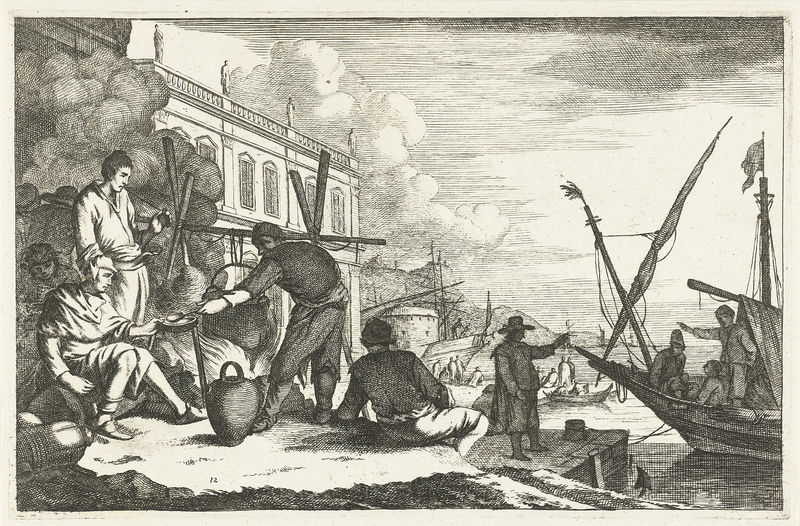
Titel: Haven met kooplieden bij vuur
Künstler: Johannes Gronsveld
Standort: Amsterdam
Institution: Rijksmuseum
Schlagwörter: berg, feuer, himmel, mann, meer, schatten, wasser, weiß, wolken, see, stadt, ufer, grau, hut, licht, männer, schwarz, gebäude, haus, herren, leute, hose, häuser, hügel, sonne, arbeit, boot, kahn, vase, schiff, segel, fahne, sonnenlicht, arbeiter, hafen, kai, essen, gestell, burg, druck, radierung, stich, suppe, kochen, kupferstich, kelle, kessel, schöpflöffel, schöpfer